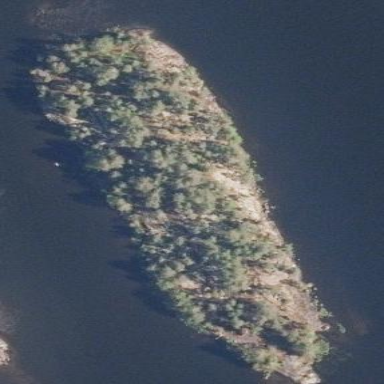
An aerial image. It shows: Islet covered with scrub vegetation.